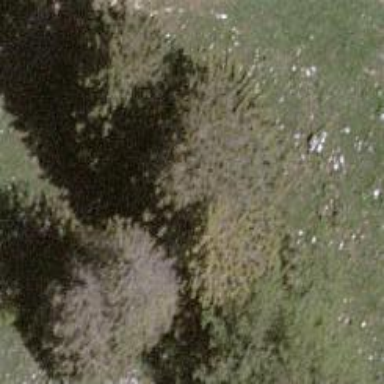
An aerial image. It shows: Single tag "natural: tree."